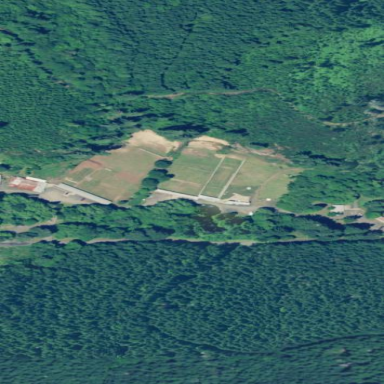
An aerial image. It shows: Shooting range on leisure land pitch.